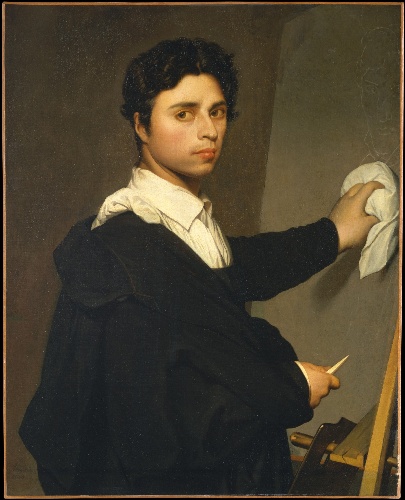
Title: Ingres (1780–1867) as a Young Man
Artist: Laurence-Augustine Jubé Héquet (Madame Héquet)
Artist bio: French, Cuneo (Coni) 1803/4–1864 Paris
Date: ca. 1850–60
Object type: Painting
Classification: Paintings
Medium: Oil on canvas
Dimensions: 34 x 27 1/ 2 in. (86.4 x 69.9 cm)
Department: European Paintings
Credit line: Bequest of Grace Rainey Rogers, 1943
Accession year: 1943
Repository: Metropolitan Museum of Art, New York, NY
Tags: Men|Portraits|Artists